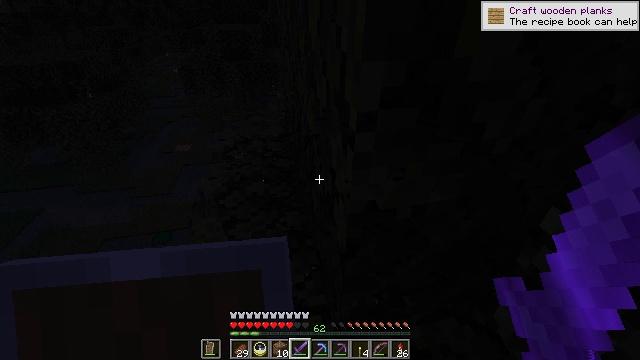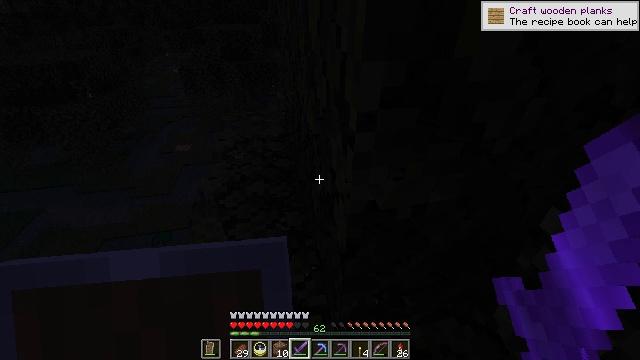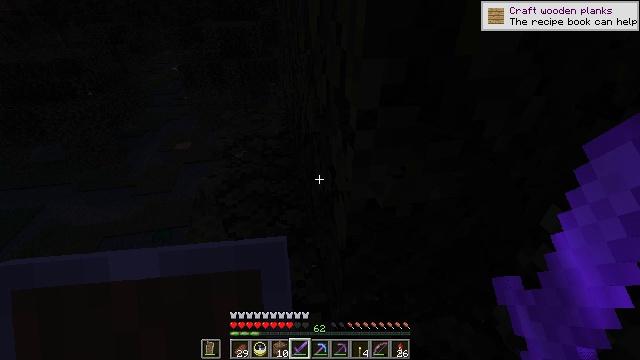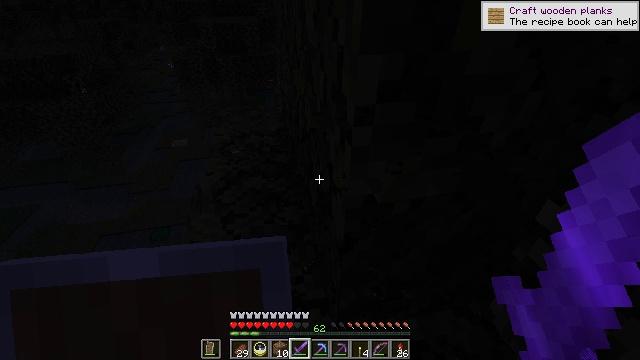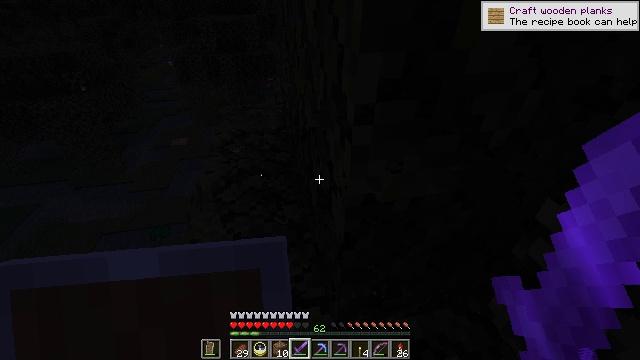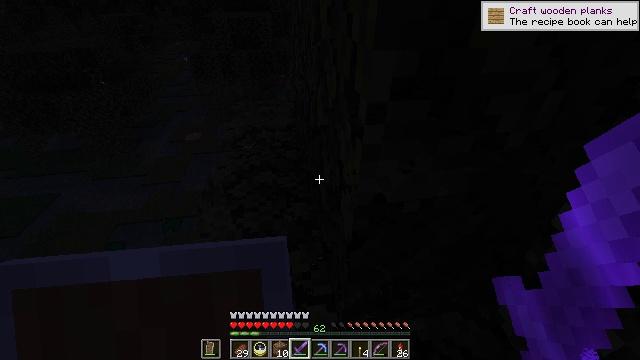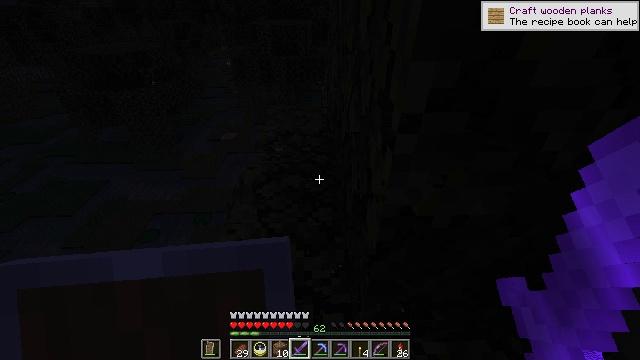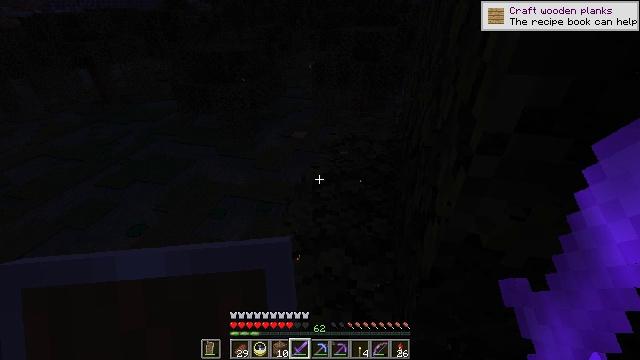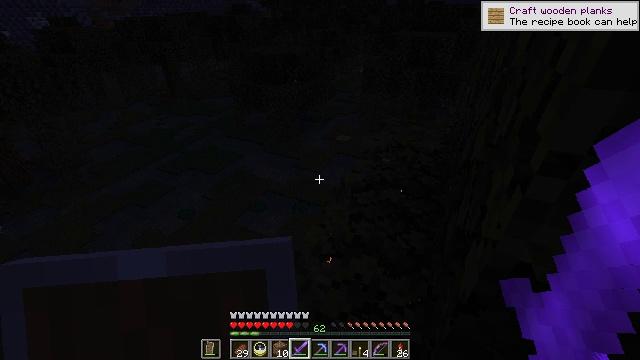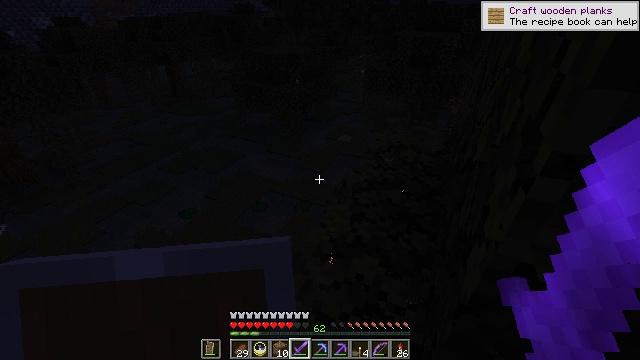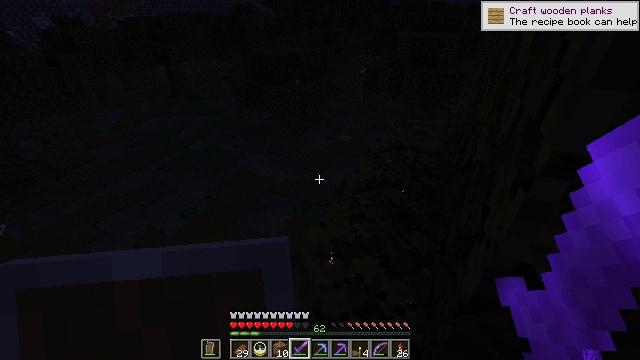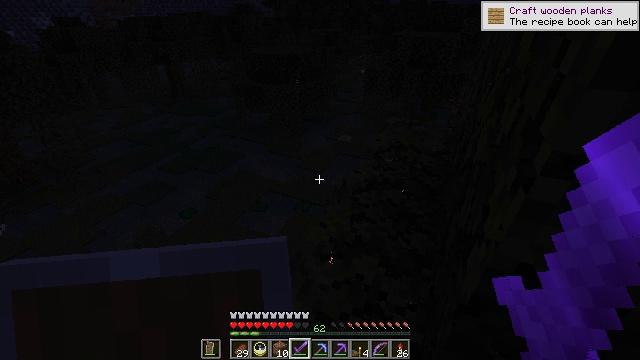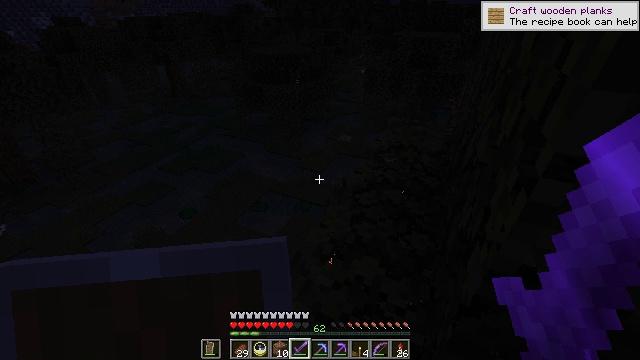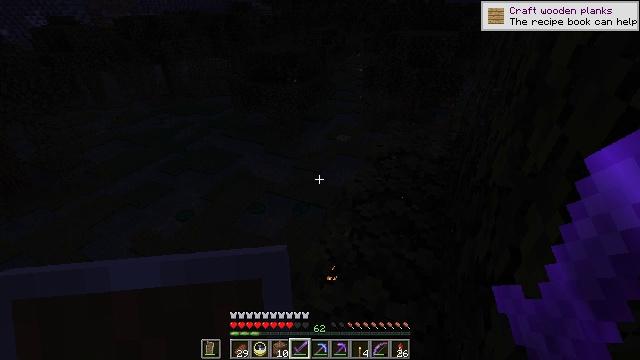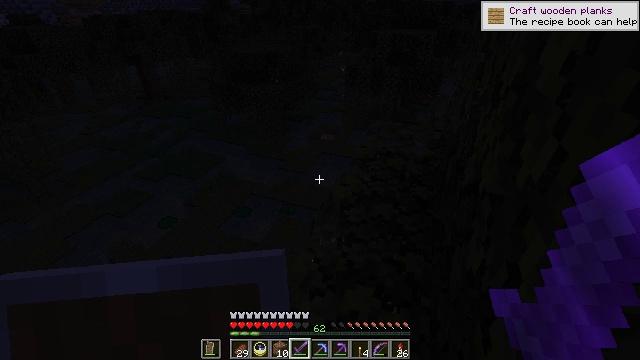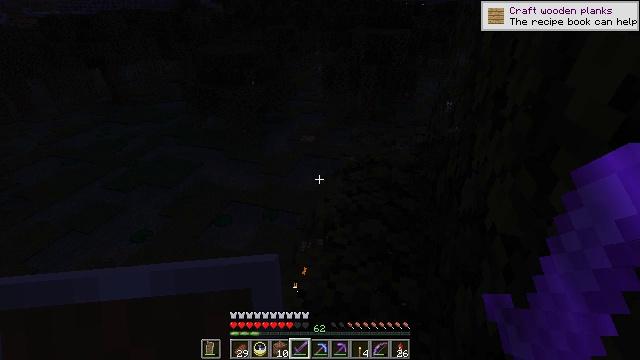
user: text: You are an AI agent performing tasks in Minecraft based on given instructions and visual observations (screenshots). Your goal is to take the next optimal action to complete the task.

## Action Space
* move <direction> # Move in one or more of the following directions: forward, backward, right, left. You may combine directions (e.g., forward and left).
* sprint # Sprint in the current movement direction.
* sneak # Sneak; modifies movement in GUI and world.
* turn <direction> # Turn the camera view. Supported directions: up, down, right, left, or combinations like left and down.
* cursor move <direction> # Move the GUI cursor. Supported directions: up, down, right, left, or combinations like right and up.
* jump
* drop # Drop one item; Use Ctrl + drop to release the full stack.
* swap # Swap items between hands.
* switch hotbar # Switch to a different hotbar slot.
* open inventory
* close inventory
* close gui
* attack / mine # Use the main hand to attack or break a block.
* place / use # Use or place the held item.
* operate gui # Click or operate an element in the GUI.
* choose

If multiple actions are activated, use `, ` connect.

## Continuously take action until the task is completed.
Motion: motion action
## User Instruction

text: Kill enemies.
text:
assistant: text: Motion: no_op
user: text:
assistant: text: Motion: no_op
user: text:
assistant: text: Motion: no_op
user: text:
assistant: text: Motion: no_op
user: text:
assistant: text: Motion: turn left
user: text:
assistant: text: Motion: turn left and up
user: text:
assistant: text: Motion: turn left and up
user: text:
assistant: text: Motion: turn left
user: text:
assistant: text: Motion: no_op
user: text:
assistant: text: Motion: no_op
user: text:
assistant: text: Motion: no_op
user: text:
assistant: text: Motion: move forward
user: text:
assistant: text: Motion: move forward
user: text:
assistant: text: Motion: move forward, turn right
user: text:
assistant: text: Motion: move forward, turn right
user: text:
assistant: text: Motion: move forward, turn right
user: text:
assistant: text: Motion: move forward and move right, turn right
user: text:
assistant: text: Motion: move forward and move right, turn right
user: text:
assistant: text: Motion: move forward and move right
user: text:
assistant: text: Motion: move forward and move right
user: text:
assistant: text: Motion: move forward
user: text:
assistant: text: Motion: move forward
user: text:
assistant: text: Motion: no_op
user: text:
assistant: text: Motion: turn left and down
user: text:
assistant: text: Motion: turn left and down
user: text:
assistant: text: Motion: turn left and down
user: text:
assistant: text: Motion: turn left and down
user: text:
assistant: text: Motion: turn left and down
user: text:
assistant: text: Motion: turn left and down
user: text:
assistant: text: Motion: turn left and down